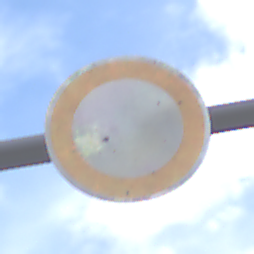
Verkehrszeichen: VerbotFahrzeugeAllerArt
Umgebung: Outdoor, RoadRail
Tageszeit: Midday
Wetter: PartlyCloudy
Licht: Natural
Jahreszeit: NotSpecified
Kontrast: LowContrast